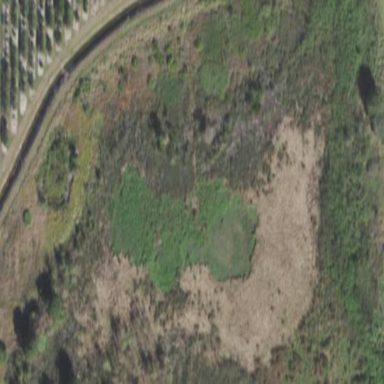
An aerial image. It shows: Marsh wetland.